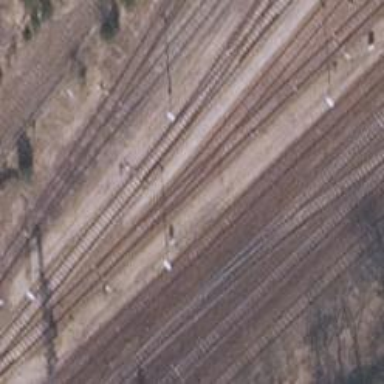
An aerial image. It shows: Railway switch.